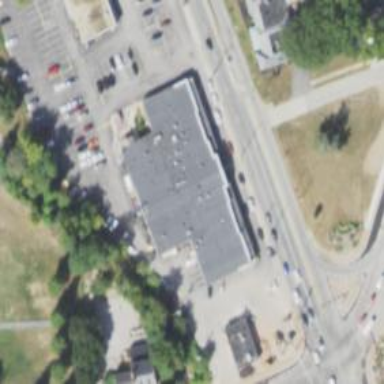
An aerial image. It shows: Pharmacy.